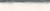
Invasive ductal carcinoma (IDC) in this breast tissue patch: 0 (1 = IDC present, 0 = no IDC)